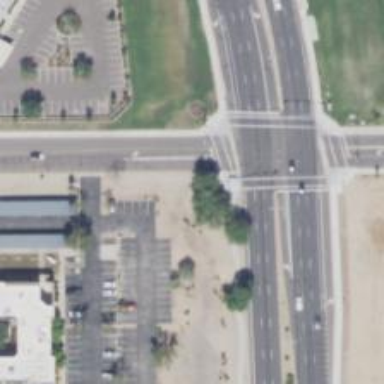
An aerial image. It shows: Solid stop line on the road.